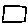
Label: square